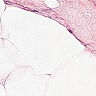
Metastatic tissue present: no